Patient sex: M
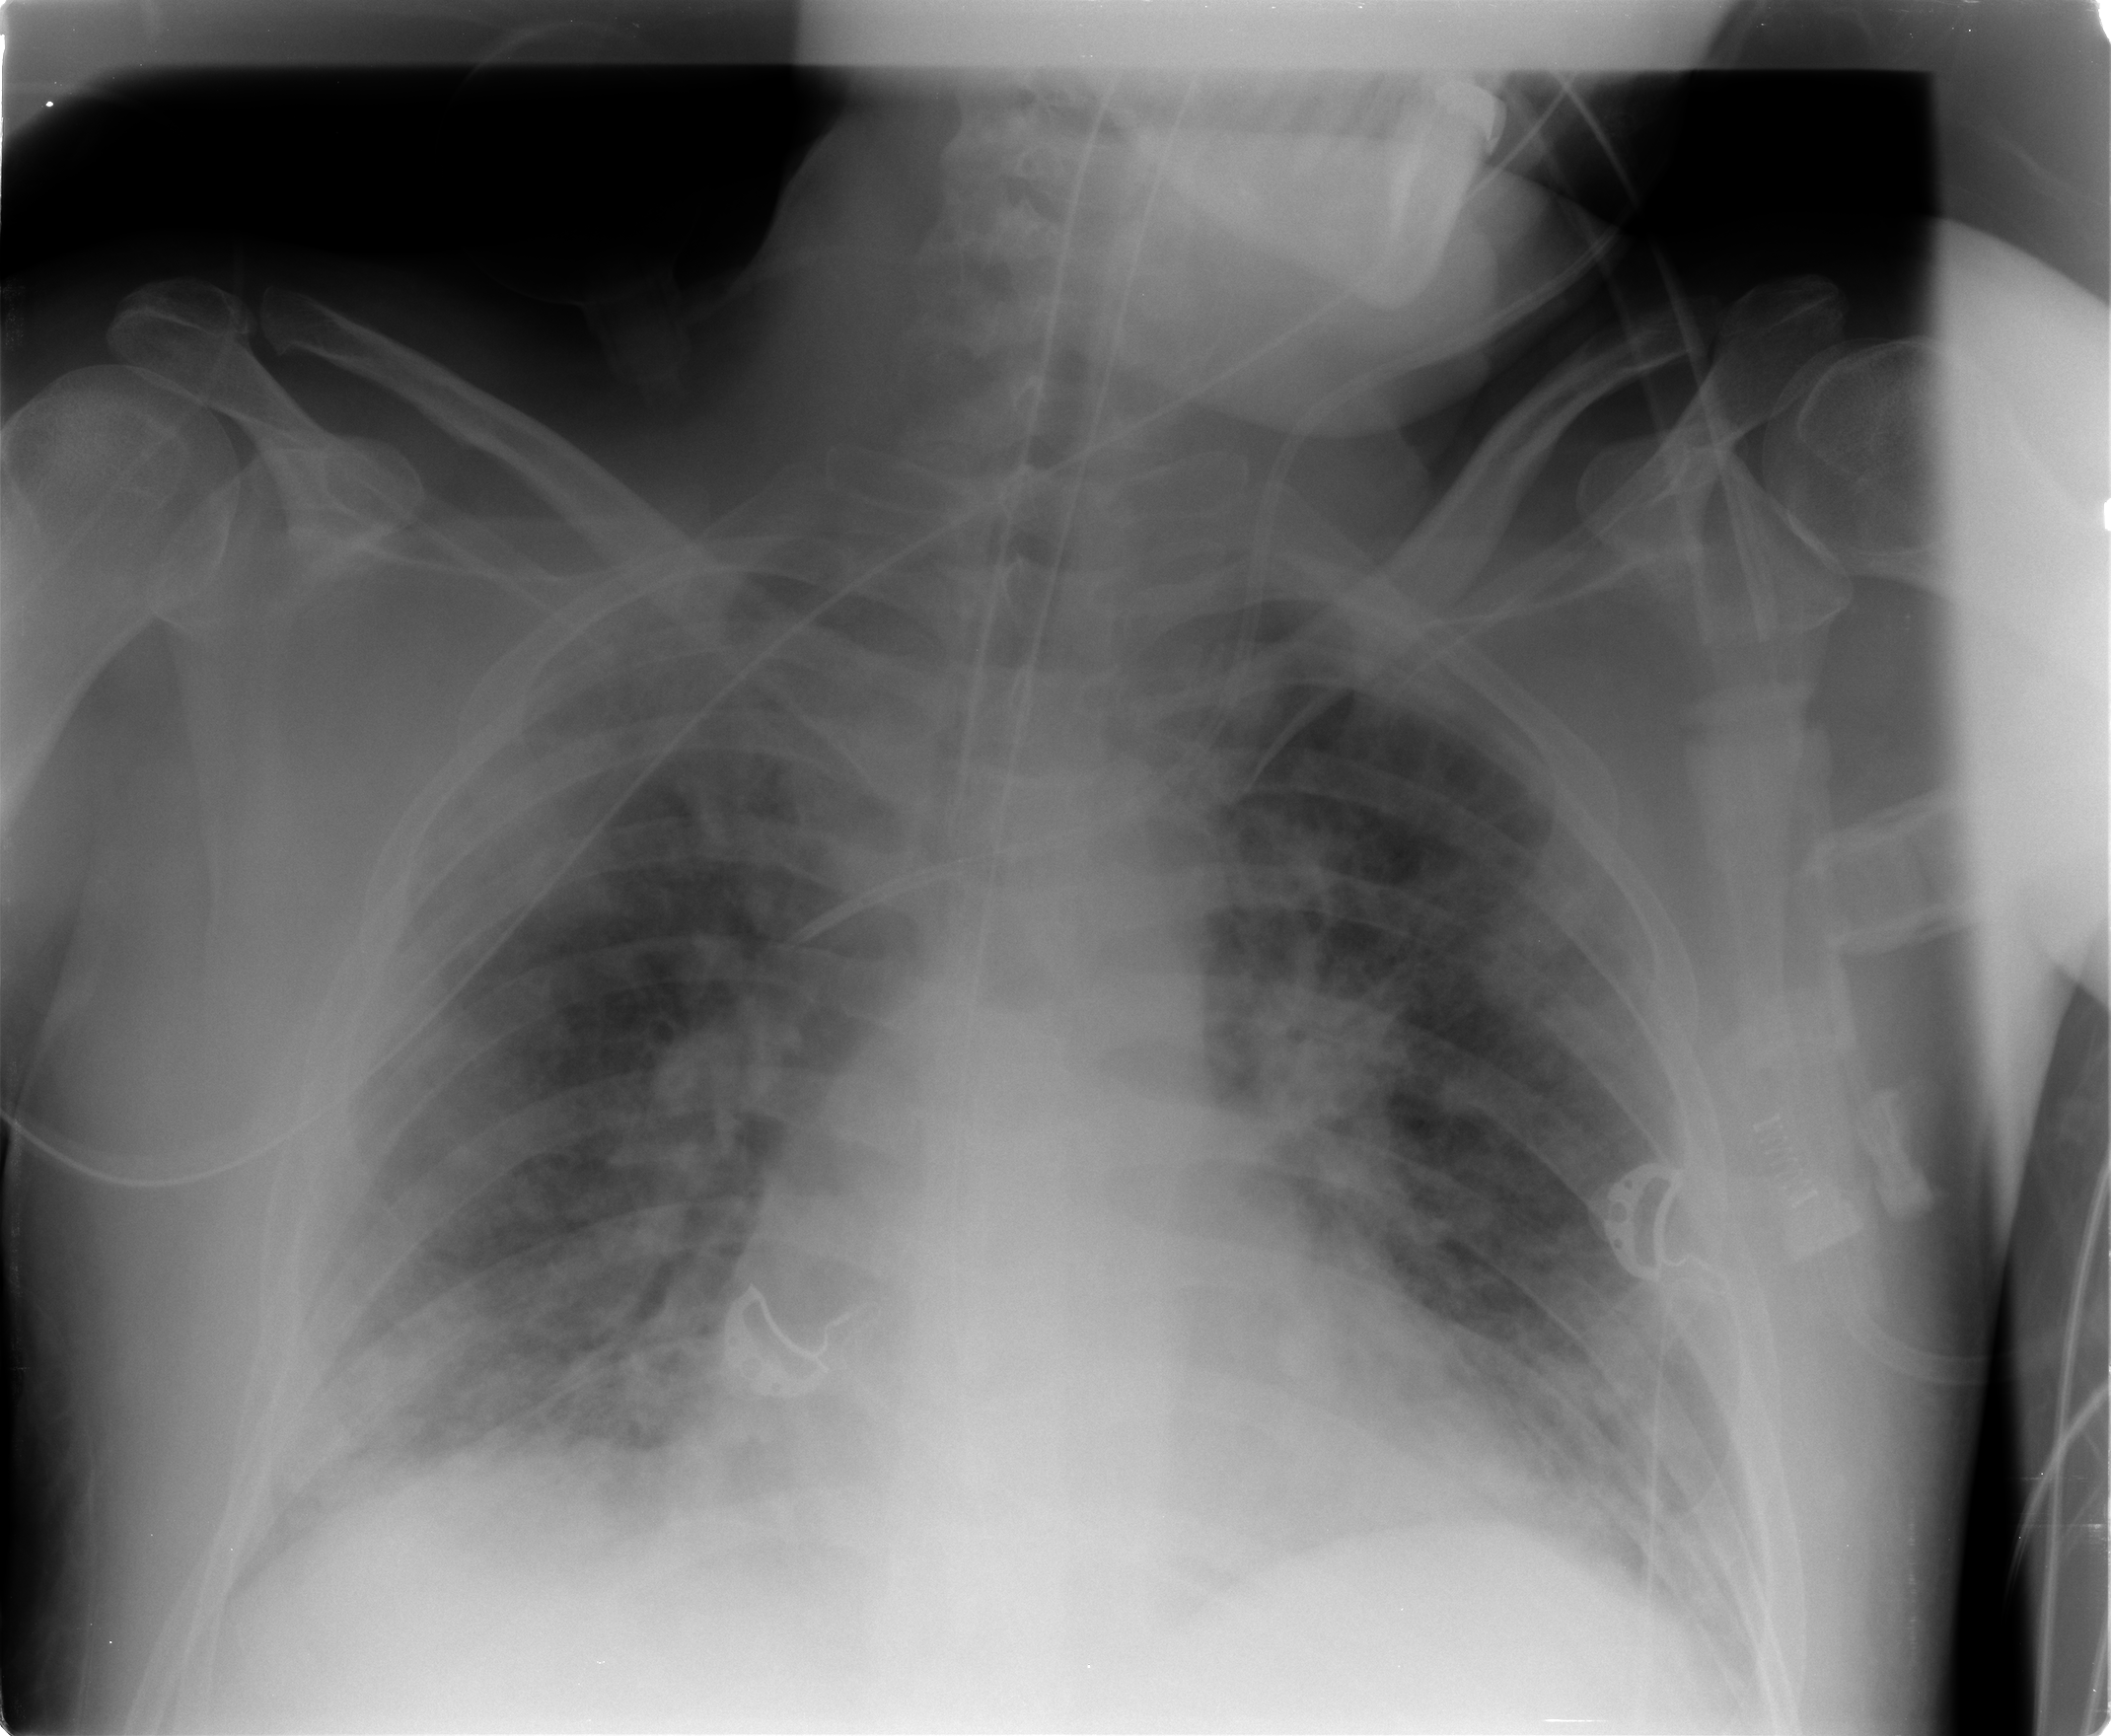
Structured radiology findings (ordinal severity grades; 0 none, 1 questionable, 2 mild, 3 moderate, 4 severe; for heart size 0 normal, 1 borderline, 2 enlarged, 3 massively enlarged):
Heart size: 2
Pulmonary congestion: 2
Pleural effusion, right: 1
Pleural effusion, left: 1
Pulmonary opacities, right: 2
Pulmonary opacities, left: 2
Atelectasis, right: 2
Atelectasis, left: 2